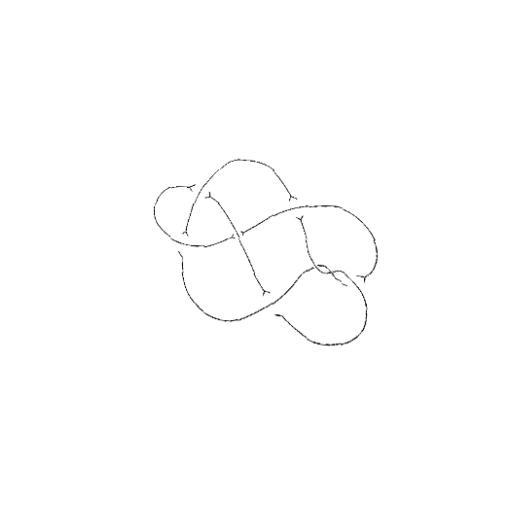
Crossing number: 8